Question: This is how my solution looks like:

In "Application" I want to create an Application Service that will contain Unit Of Work operations.
In "Presentation" I will have an WCF service.
Does anyone know what type of project should an Application Service be?
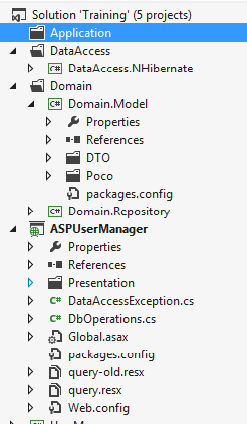
Answer: As CodeCaster commented, I was looking for Class Library